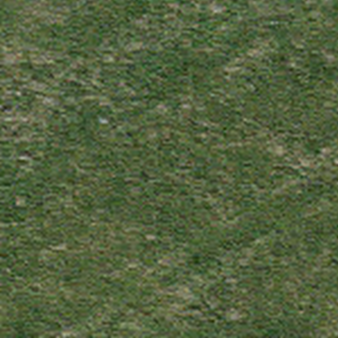
Label: other